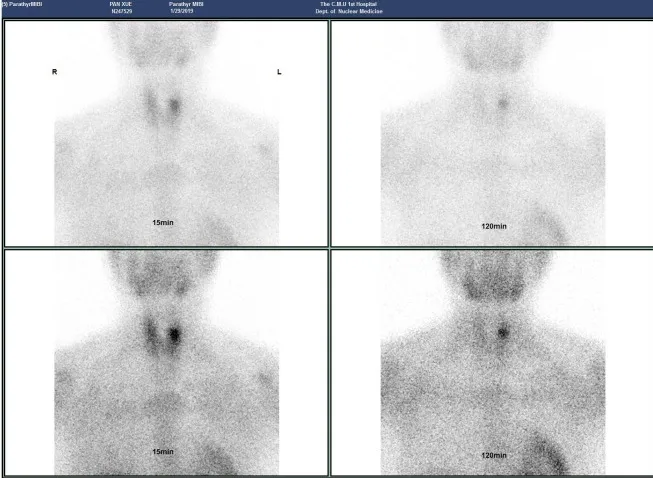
The image of parathyroid ECT scan.
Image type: radiology (scintigraphy)